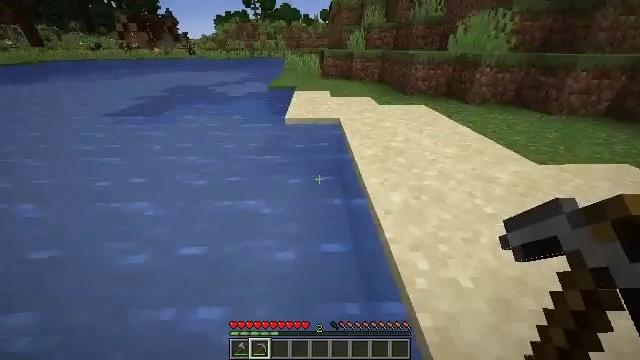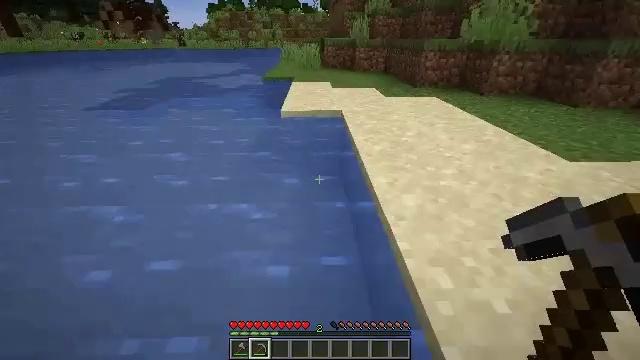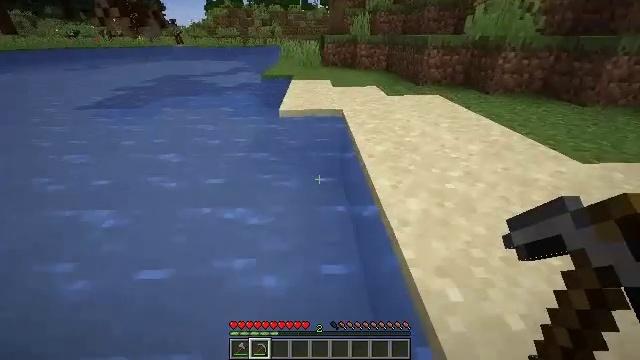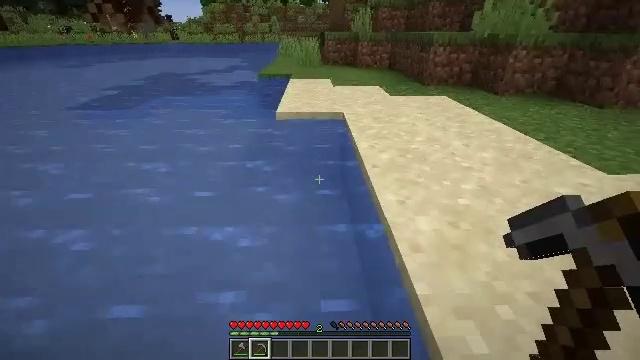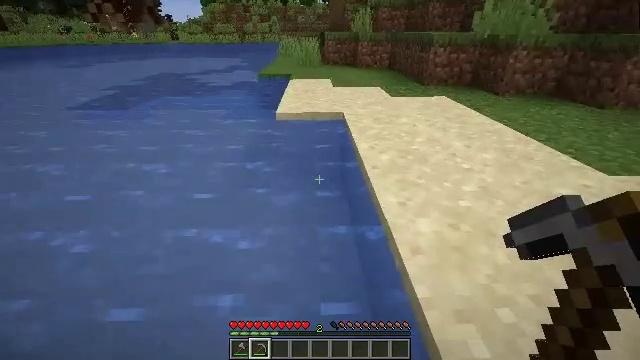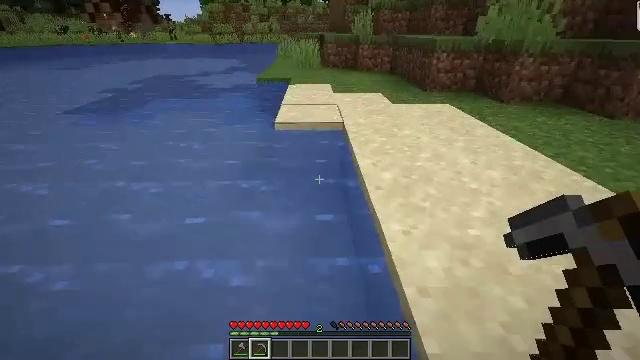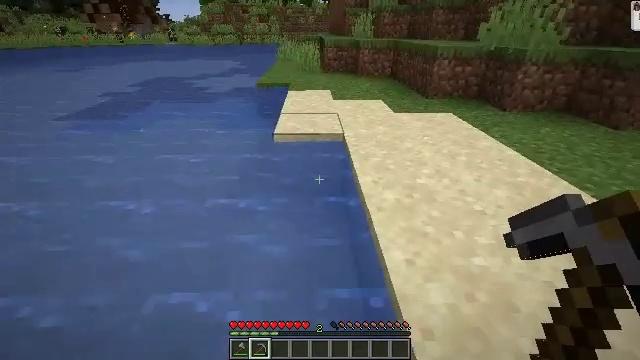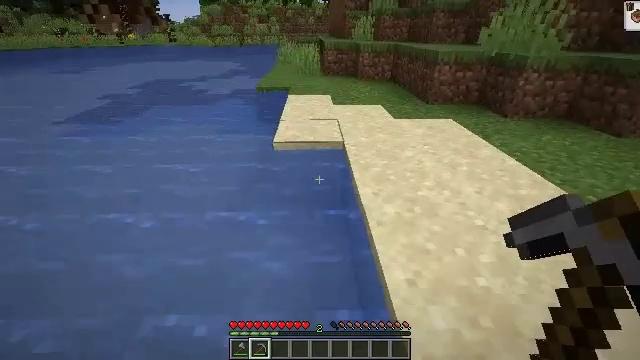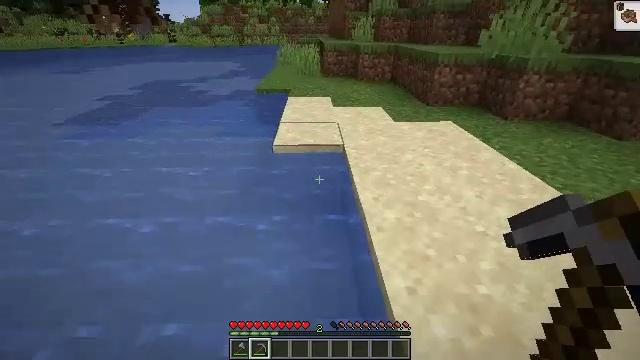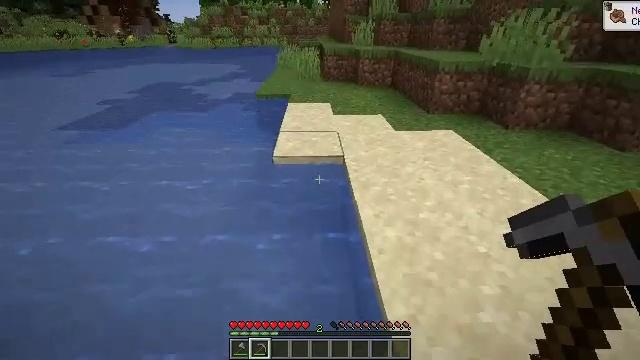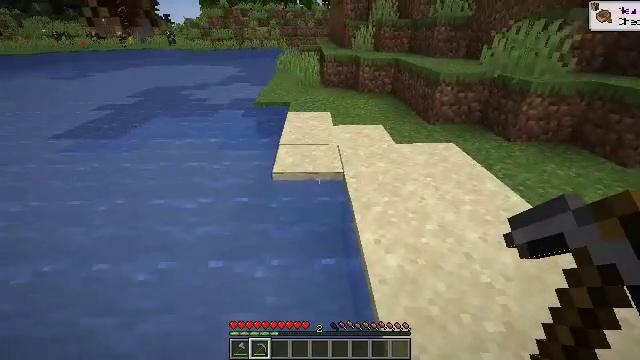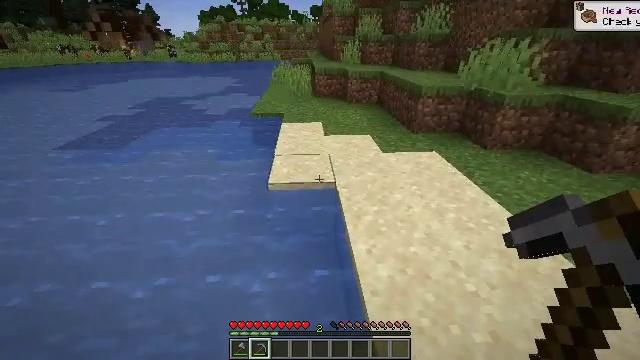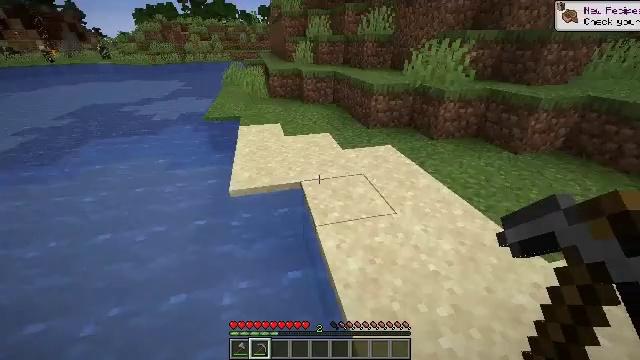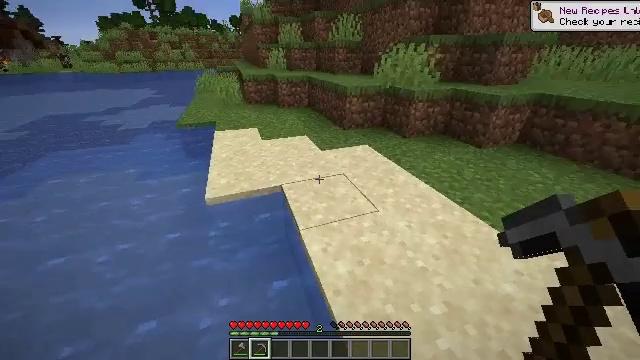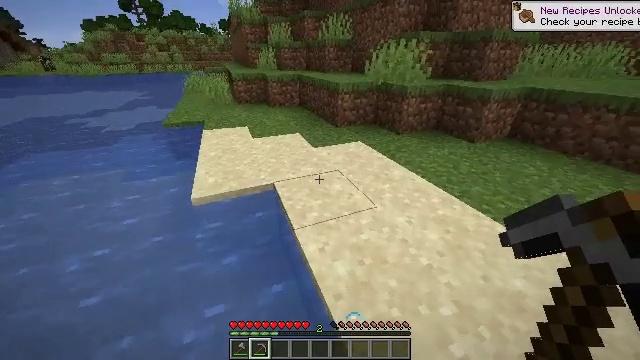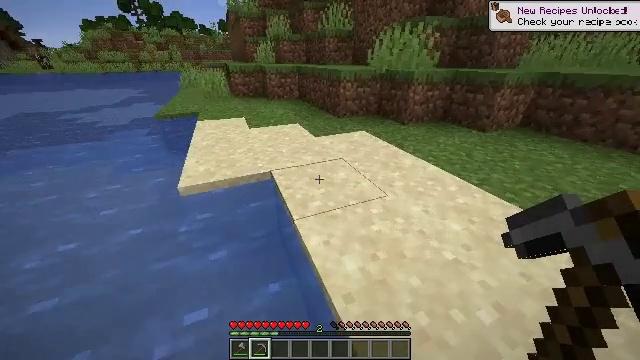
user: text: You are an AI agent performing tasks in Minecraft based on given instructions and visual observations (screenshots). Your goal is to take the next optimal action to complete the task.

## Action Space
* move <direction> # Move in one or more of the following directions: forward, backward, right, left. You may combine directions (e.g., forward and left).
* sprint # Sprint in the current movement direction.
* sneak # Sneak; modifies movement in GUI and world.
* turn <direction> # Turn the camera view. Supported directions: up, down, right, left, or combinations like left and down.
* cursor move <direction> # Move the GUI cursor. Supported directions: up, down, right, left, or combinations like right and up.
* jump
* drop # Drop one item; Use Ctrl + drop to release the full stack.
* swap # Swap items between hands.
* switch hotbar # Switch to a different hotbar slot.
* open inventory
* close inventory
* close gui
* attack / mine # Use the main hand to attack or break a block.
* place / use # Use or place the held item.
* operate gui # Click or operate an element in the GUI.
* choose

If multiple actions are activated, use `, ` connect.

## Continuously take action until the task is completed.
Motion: motion action
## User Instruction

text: Gather fern from the ground.
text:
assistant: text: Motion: move forward and move right, sprint, jump
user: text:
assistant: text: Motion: move forward, sprint, jump
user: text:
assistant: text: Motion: move forward, sprint, jump
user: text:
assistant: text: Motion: move forward, sprint, jump
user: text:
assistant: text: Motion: move forward, sprint, jump
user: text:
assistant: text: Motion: move forward, sprint, jump
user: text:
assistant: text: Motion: move forward, sprint, jump
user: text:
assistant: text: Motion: move forward, sprint, jump
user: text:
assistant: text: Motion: move forward, sprint, jump
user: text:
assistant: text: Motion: move forward, sprint, jump
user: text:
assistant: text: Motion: move forward, sprint, turn right, jump
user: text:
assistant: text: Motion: move forward, sprint, turn right, jump
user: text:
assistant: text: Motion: move forward, sprint, turn right, jump
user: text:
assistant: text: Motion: move forward, sprint, turn right, jump
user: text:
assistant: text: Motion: move forward, sprint, jump
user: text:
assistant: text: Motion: move forward and move right, sprint, jump
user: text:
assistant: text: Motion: move forward and move right, sprint, jump
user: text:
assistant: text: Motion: move forward and move right, sprint, turn left, jump
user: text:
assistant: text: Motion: move forward and move right, sprint, turn left and up, jump
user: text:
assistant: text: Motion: move forward, sprint, turn left and up, jump
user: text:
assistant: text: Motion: move forward, sprint, turn left, jump
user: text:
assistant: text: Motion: move forward, sprint, jump
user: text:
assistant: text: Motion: move forward, sprint, jump
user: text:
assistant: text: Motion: move forward and move right, sprint, jump
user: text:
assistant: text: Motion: move forward and move right, sprint, jump
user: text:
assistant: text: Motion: move forward and move right, sprint, jump
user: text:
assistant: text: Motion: move forward and move right, sprint, jump
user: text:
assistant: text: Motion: move forward and move right, sprint, jump
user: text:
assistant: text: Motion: move forward and move right, sprint, jump
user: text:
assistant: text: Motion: move forward and move right, sprint, jump